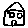
Label: house